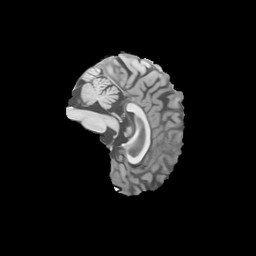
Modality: T1w
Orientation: sagittal